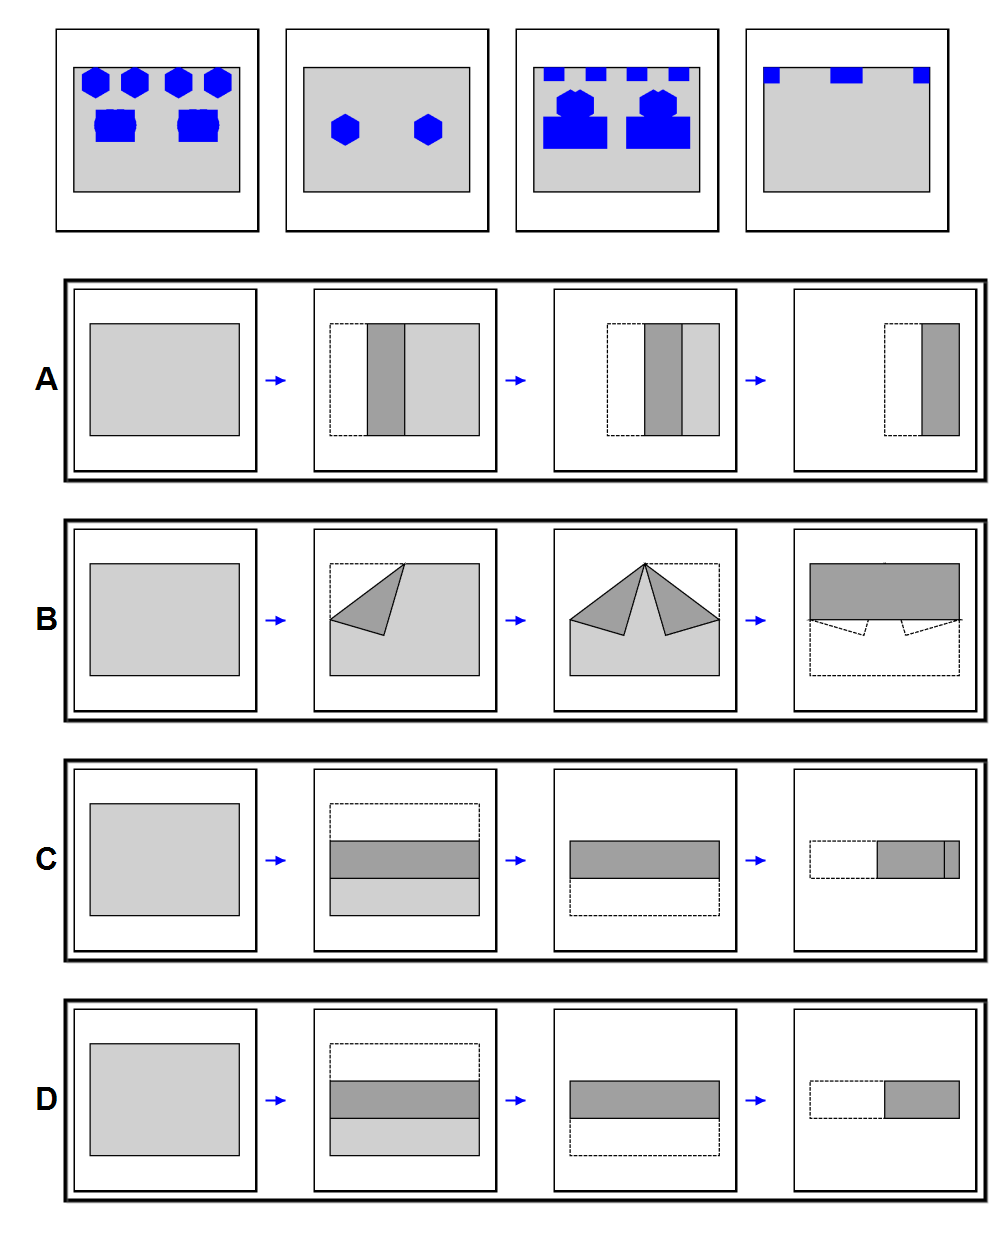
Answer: A